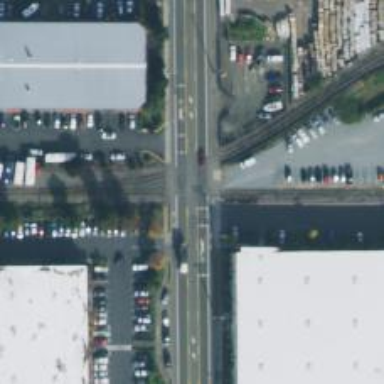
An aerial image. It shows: Railway level crossing.